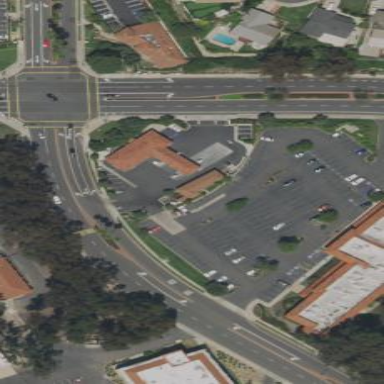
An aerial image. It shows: Retail area.